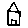
Label: house